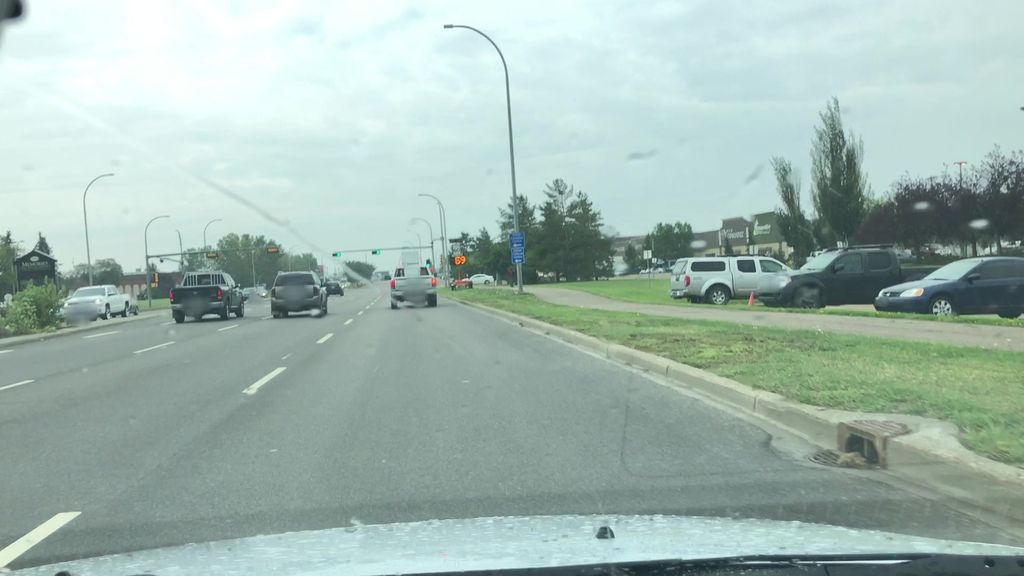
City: edmonton